Field crop: tomato
Growth stage: 2
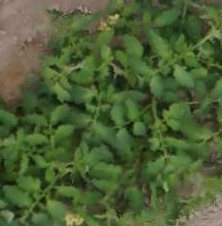
Species: tomato